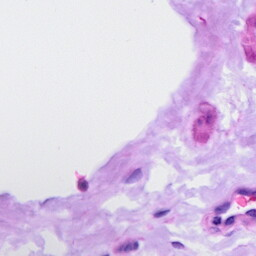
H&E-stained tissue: Ovarian